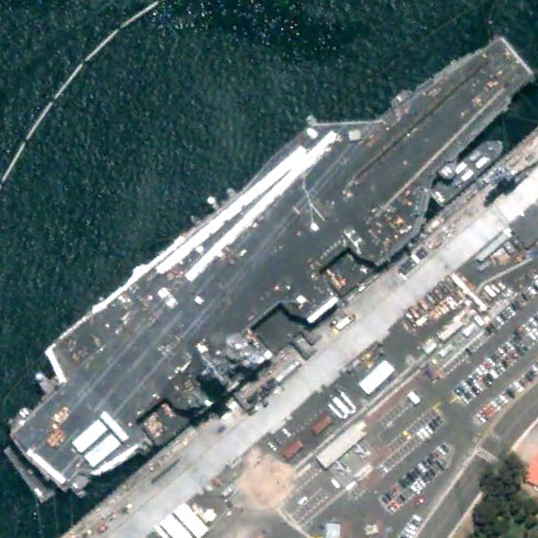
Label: aircraft_carrier